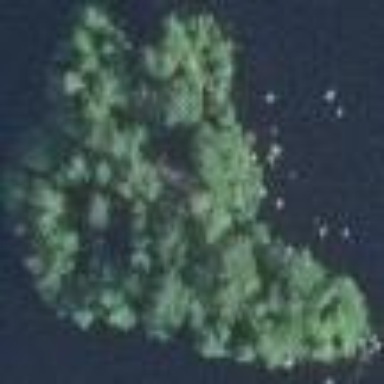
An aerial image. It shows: Islet.